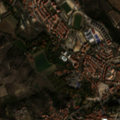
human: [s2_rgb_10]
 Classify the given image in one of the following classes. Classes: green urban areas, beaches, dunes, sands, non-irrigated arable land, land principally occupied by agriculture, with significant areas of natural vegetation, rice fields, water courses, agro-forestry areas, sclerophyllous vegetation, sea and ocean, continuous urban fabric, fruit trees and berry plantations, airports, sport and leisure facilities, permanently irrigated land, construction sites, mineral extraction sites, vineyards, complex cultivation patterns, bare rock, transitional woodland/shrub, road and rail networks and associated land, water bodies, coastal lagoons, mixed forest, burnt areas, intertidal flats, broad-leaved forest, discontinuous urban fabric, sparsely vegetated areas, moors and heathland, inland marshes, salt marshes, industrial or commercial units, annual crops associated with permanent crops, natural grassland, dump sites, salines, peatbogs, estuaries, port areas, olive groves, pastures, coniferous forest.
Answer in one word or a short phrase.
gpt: continuous urban fabric, non-irrigated arable land, olive groves, annual crops associated with permanent crops, complex cultivation patterns